Question: I am trying to get ParseUI to work with my app.
I have imported the libs, sync with gradle and everything is workign fine. Till when I actually put the code for the activity to be initiated, I get error saying 'cannot resolve symbol build'.
'''
public class Login_activity extends FragmentActivity //implements Validator.ValidationListener
{
ParseLoginBuilder builder = new ParseLoginBuilder(Login_activity.this);
Login_activity(builder.build(), 0);
'''
Actual code that I am supposed to use according to Parse docs
'''
ParseLoginBuilder builder = new ParseLoginBuilder(MyActivity.this);
startActivityForResult(builder.build(), 0);
'''

EDIT:
This is the updated code
'''
@Override
protected void onCreate(Bundle savedInstanceState) {
//
//super.onCreate(savedInstanceState);
ParseLoginBuilder builder = new ParseLoginBuilder(Login_activity.this);
startActivityForResult(builder.build(), 0);
}
'''
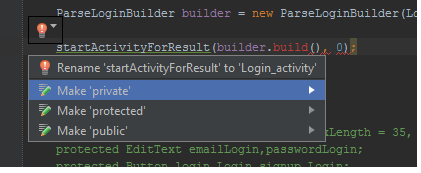
Answer: This line
'''
Login_activity(builder.build(), 0);
'''
is not valid Java. Your are trying to call the name of the class as if it was a method. I am not sure what you are trying to do (invoke the constructor? - which would not make sense for an Activity), but this code is incorrect. If you meant to call startActivityForResult, then do so, instead of substituting startActivityForResult with your class name, because doing so makes no sense.
EDIT:
Furthermore, you are adding lines of code to be executed directly in the class body, as opposed to inside a method. In Java, a class body can only contain declarations (which may include statements as part of an assignment) or static blocks of code, all other code must be part of a method.
'''
class MyClass {
... you can only have declarations and assignments here
public void someMethod() {
... actual code statements here
}
}
'''